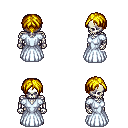
a pixel art fantasy rpg character, male body template, skeleton, underdress, teal pants, blonde parted hairstyle, four views (front, back, left, right), 2x2 character sprite sheet, small pixel art, hard edges, no anti-aliasing